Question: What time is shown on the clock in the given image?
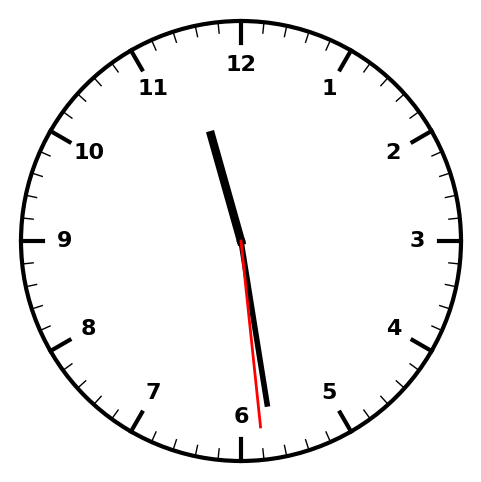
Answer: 11:28:29